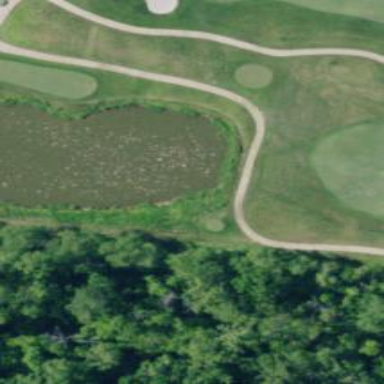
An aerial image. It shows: Footway that serves as golf path.